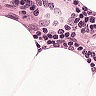
Metastatic tissue present: no